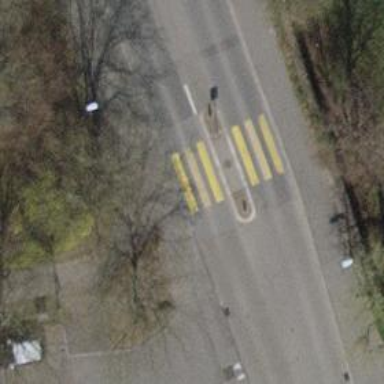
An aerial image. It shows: Kerb serving as barrier.